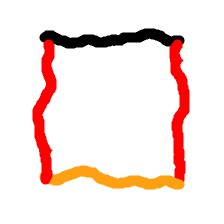
Shape: square